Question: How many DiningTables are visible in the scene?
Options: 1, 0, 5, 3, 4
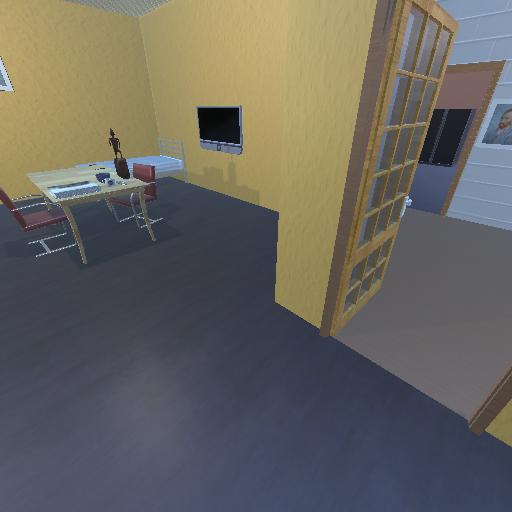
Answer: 1